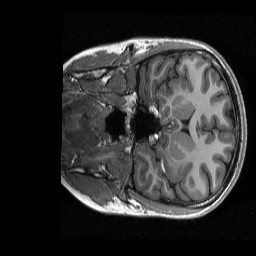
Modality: T1w
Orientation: coronal
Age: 24
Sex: female
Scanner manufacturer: siemens
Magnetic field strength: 3 T
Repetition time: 2.3 s
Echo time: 0.00298 s